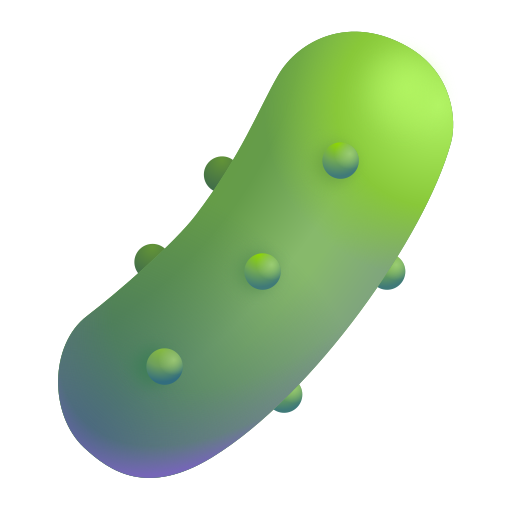
cucumber color